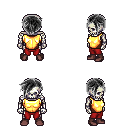
a pixel art fantasy rpg character, male body template, skeleton, gold chest armor, red pants, gray pixie cut hairstyle, maroon shoes, four views (front, back, left, right), 2x2 character sprite sheet, small pixel art, hard edges, no anti-aliasing